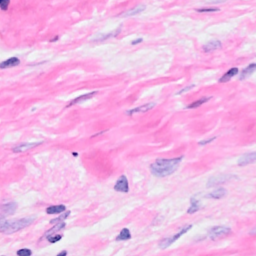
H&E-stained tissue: Breast